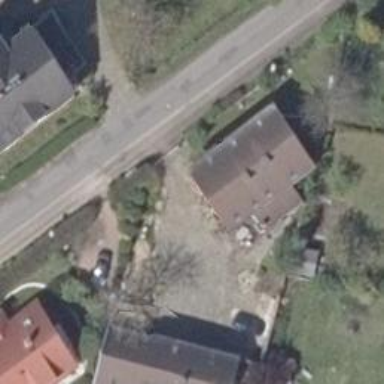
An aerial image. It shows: Detached building.